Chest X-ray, PA view. Patient: 56 years old, sex F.
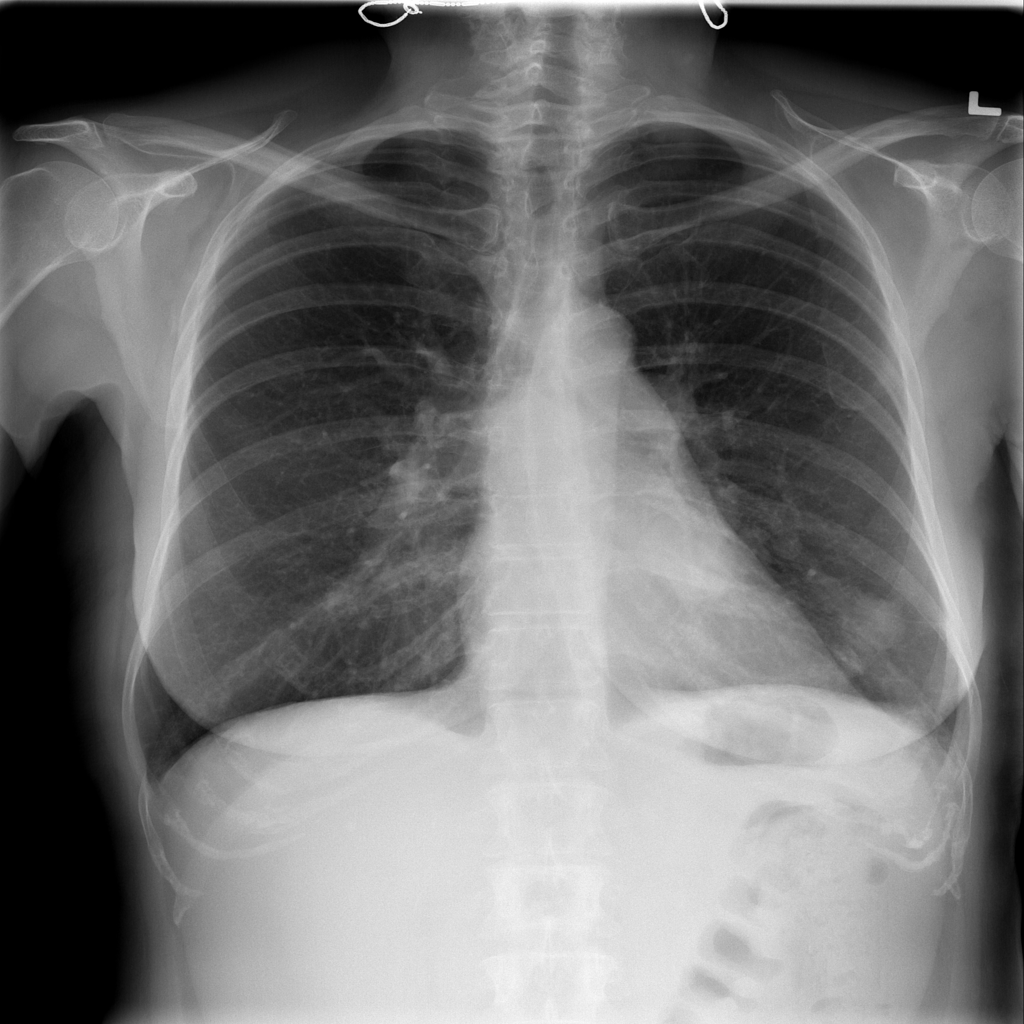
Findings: Mass, Nodule